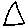
Label: triangle